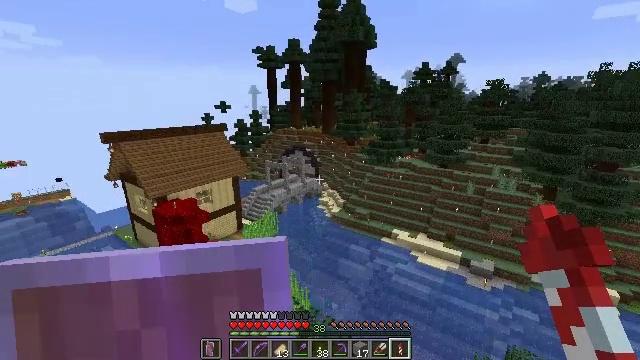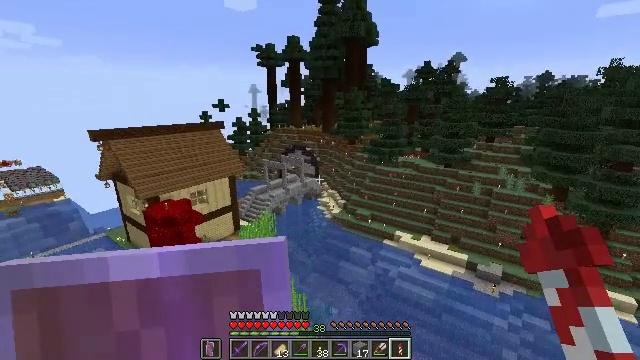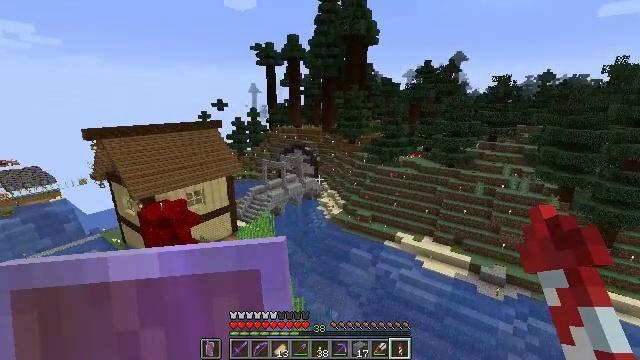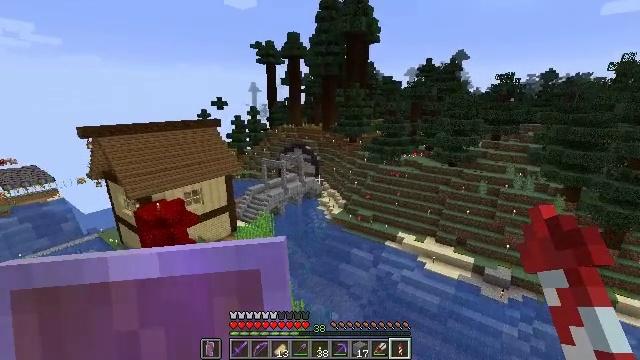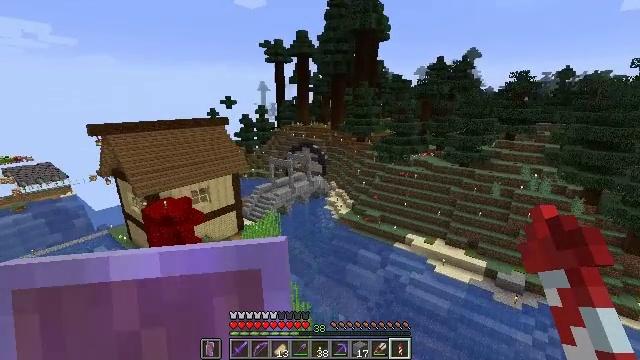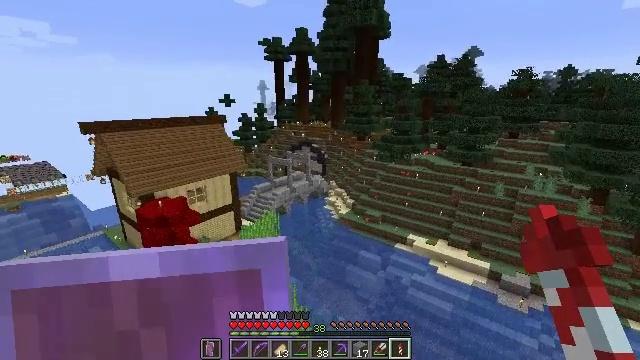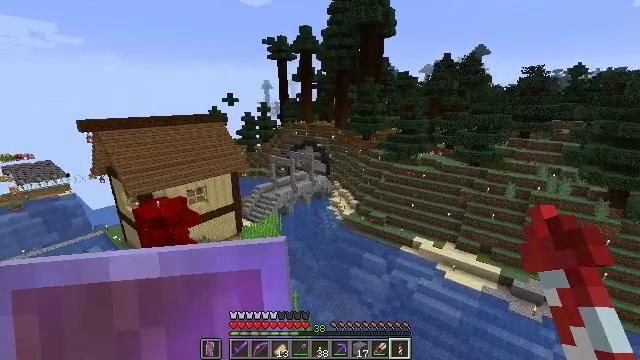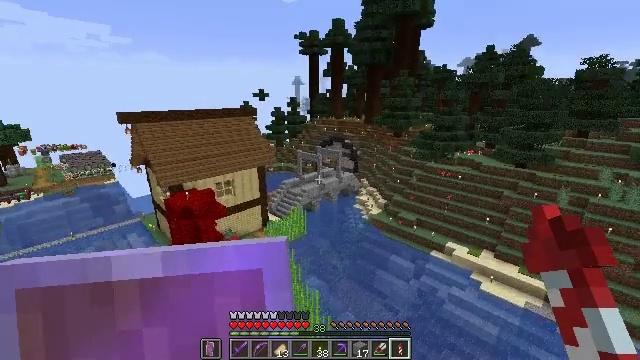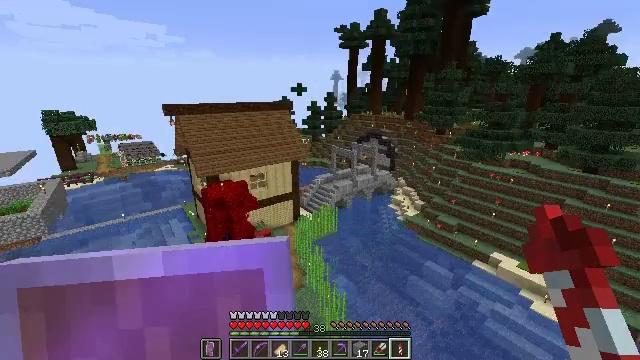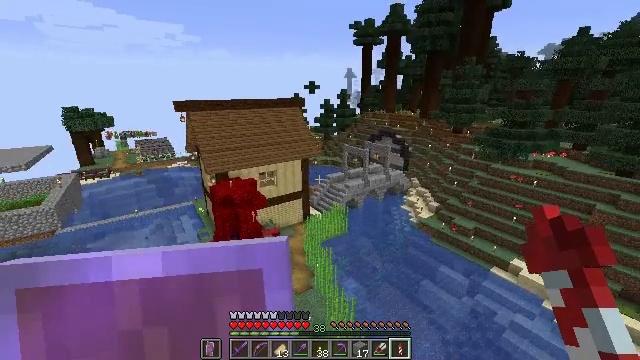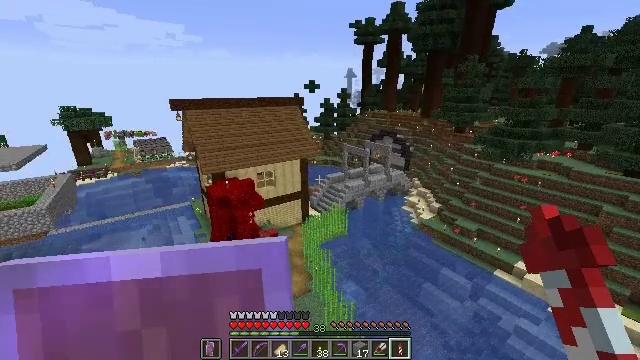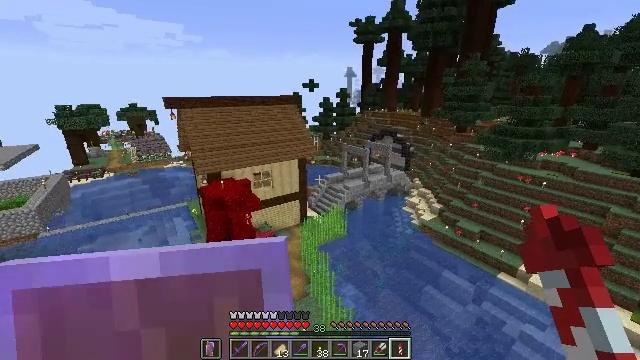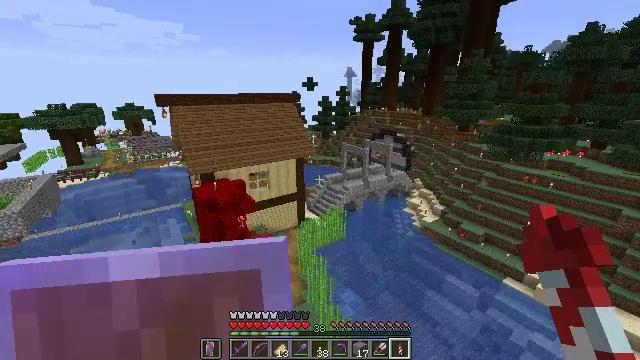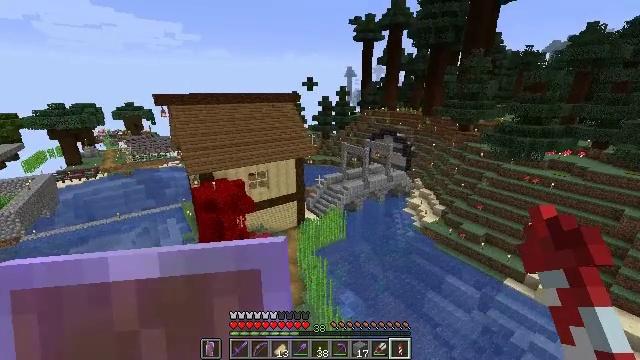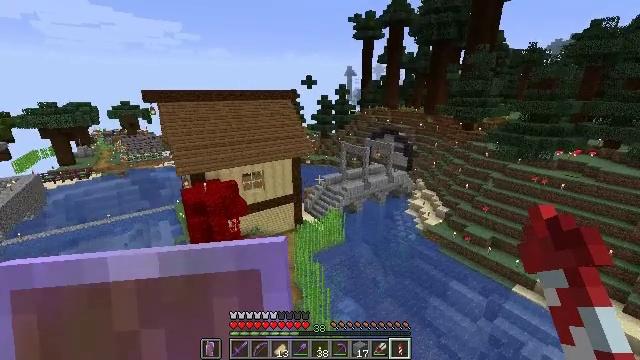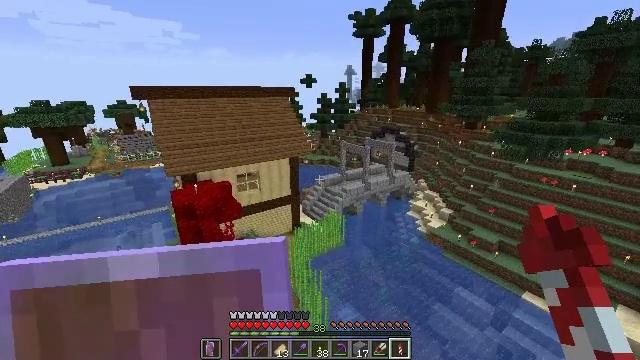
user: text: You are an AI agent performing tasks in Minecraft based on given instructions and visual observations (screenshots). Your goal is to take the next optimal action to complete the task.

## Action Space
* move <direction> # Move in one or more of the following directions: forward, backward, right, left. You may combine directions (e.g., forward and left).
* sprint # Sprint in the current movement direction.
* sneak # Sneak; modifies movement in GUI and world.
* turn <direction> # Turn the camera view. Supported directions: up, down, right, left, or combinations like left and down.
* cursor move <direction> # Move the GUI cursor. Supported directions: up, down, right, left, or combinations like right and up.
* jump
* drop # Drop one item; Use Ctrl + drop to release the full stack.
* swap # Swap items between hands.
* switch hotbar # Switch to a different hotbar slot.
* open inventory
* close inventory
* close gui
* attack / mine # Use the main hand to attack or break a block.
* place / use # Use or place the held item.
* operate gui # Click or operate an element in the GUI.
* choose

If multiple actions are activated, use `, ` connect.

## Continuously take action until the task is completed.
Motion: motion action
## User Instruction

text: Remove oak leaves from the inventory.
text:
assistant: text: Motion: no_op
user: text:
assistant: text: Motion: no_op
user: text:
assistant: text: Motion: no_op
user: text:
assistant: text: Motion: turn left
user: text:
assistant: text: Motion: no_op
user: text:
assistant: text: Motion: no_op
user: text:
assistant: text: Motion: turn left
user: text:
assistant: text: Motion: turn left
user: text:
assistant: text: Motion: turn left
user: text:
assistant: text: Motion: no_op
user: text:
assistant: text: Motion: no_op
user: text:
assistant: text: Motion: no_op
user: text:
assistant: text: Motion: no_op
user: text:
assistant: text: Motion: no_op
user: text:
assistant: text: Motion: no_op
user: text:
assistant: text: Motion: no_op
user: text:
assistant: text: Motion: no_op
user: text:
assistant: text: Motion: no_op
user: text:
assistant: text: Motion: no_op
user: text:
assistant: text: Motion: no_op
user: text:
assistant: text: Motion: no_op
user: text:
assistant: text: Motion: no_op
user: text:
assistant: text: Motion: no_op
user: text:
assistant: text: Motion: no_op
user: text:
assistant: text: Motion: no_op
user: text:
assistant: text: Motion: no_op
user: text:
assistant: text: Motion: no_op
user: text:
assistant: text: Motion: no_op
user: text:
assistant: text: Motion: no_op
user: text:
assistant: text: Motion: no_op